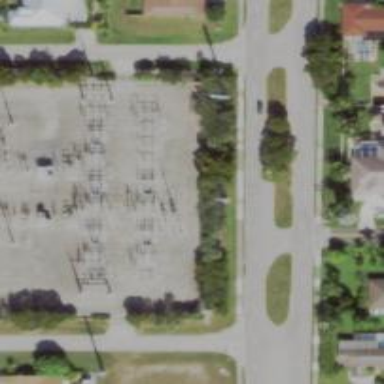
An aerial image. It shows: Switch for power supply.